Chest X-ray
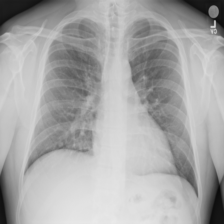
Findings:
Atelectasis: negative
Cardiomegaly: negative
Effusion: negative
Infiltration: negative
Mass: negative
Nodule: positive
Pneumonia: negative
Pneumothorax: negative
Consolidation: negative
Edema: negative
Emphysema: negative
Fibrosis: negative
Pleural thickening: negative
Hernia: negative